Current action and preconditions to check: trajectory_clear

Your task: For each precondition in the list above, predict whether it will hold at this action.

Consider the current scene as observed from the mobile robot's camera, and analyze the predicted future states of all dynamic agents (e.g., people, animals, vehicles, or any moving entities) within the NEXT SECOND.

IMPORTANT: Only answer "very likely" if you are absolutely certain—based on strong, clear evidence—that a dynamic agent will violate the precondition in the predicted future state. Do NOT answer "very likely" for unlikely, ambiguous, or low-probability risks.

Ask yourself for each precondition: Is there a high probability, with clear and convincing evidence, that the predicted future states of any dynamic agent will interfere with the predicted future state of the currently executing action within the NEXT SECOND, causing that precondition to fail?

Assess the risk level based on these predictions. Use "likely" or "very likely" if motions create a clear risk of interference.

Use "neutral" or "improbable" if agents are nearby but their predicted paths are clearly diverging or non-conflicting.

Failure Risk Categories: "very improbable", "improbable", "neutral", "likely", "very likely"

Answer Format: Output ONLY the probability_of_failure value from these categories: "very improbable", "improbable", "neutral", "likely", "very likely"

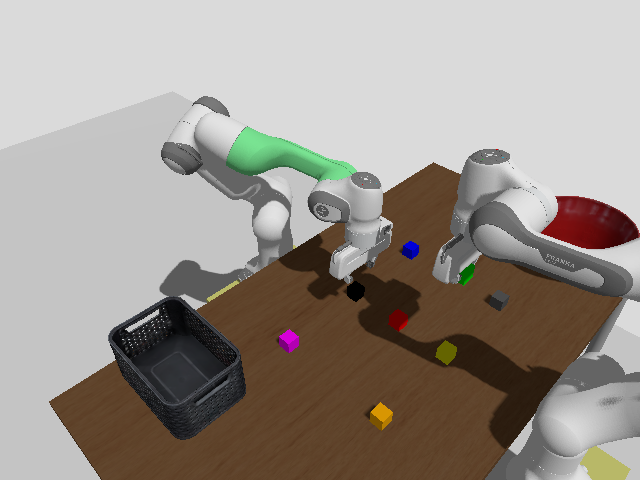

Answer: very improbable